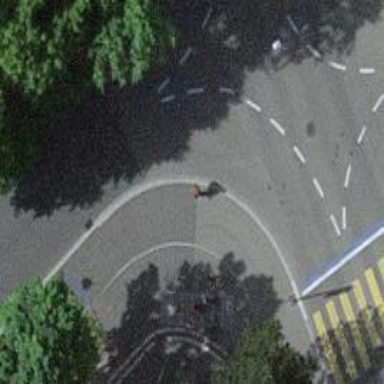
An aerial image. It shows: Kerb barrier.